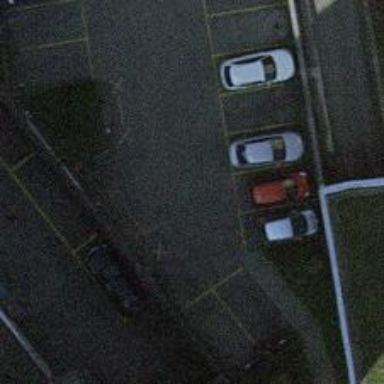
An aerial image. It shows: Parking area.